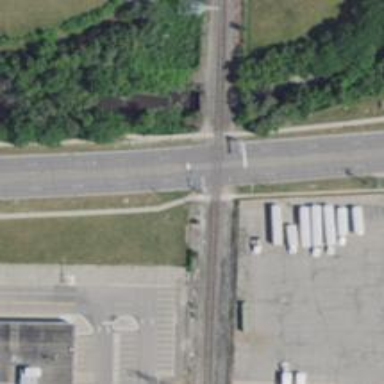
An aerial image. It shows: Crossing for the railway.